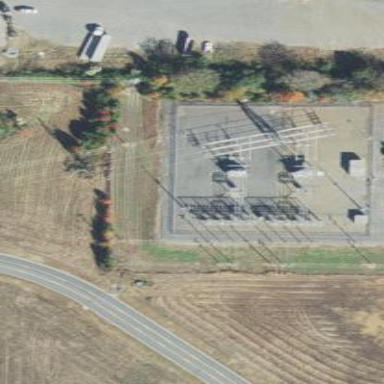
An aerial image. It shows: Power substation enclosed by fence.